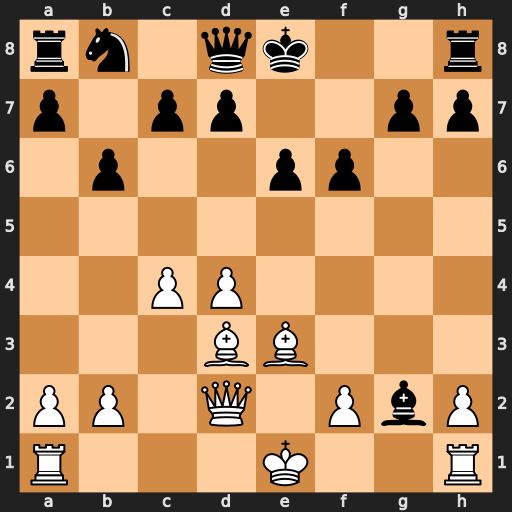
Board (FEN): rn1qk2r/p1pp2pp/1p2pp2/8/2PP4/3BB3/PP1Q1PbP/R3K2R
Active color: w
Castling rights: KQkq
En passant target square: -
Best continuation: Rg1 Qe7 Rxg2